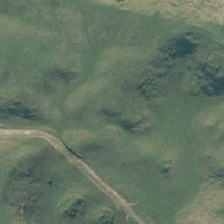
Land cover: high_producing_grassland